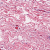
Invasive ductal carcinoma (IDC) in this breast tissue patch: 0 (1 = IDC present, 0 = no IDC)